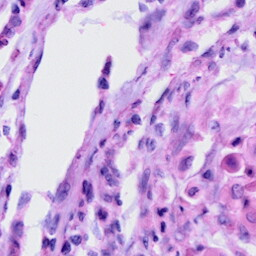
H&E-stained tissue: Cervix